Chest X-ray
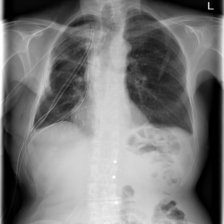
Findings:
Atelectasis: negative
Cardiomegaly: negative
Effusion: negative
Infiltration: negative
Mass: negative
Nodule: negative
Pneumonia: negative
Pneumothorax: positive
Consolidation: negative
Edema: negative
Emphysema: positive
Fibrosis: negative
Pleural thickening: negative
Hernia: negative